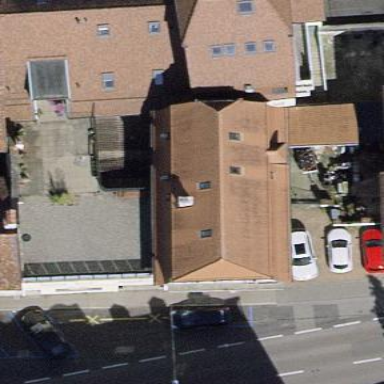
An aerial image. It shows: Beautiful apartment building with mansard roof.